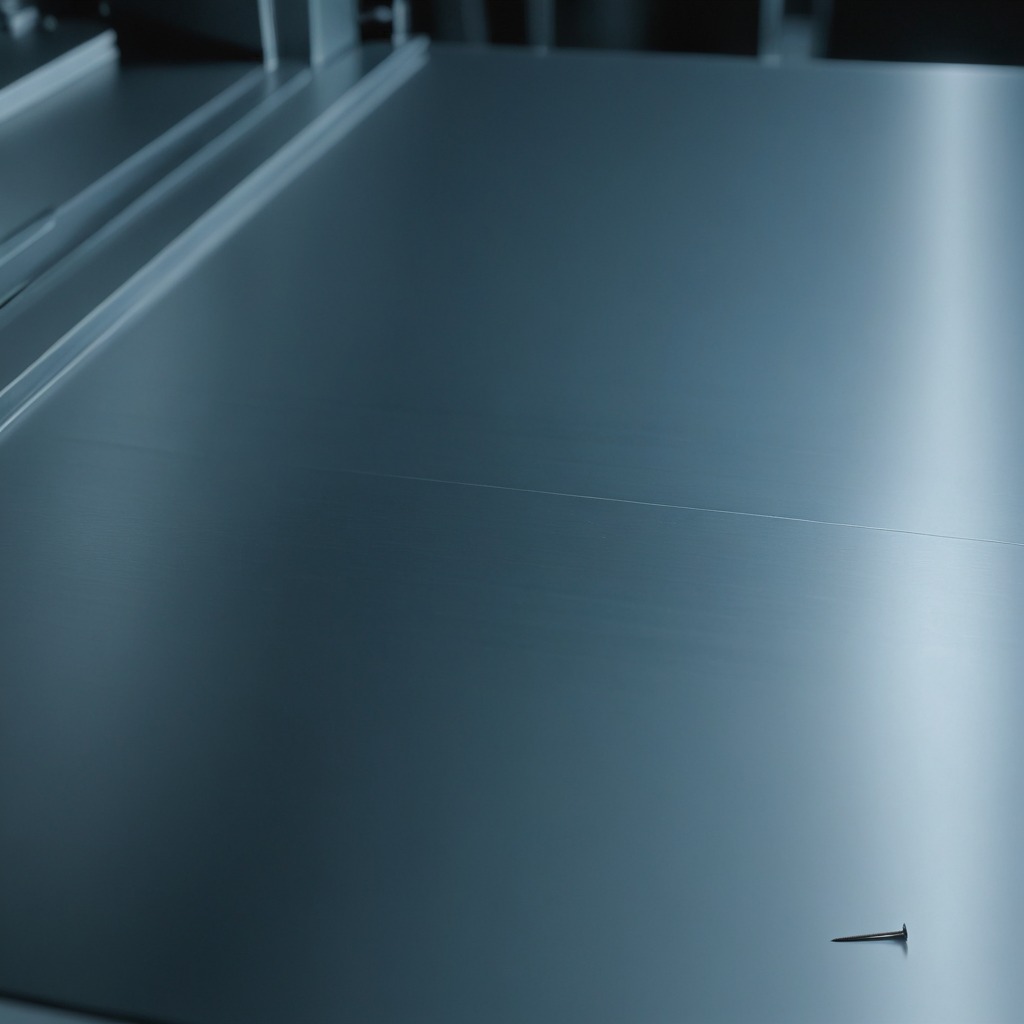
A nail is lying on the metal table in a machine shop under fluorescent lights.